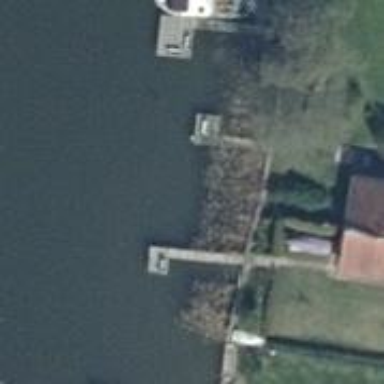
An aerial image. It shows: Man-made pier.